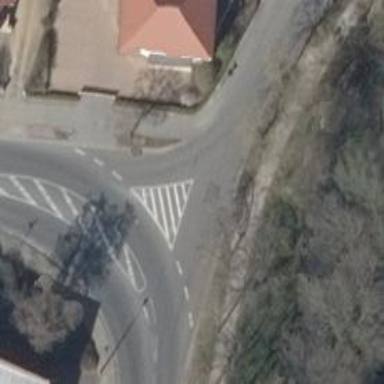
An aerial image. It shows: Smoothly paved residential road.